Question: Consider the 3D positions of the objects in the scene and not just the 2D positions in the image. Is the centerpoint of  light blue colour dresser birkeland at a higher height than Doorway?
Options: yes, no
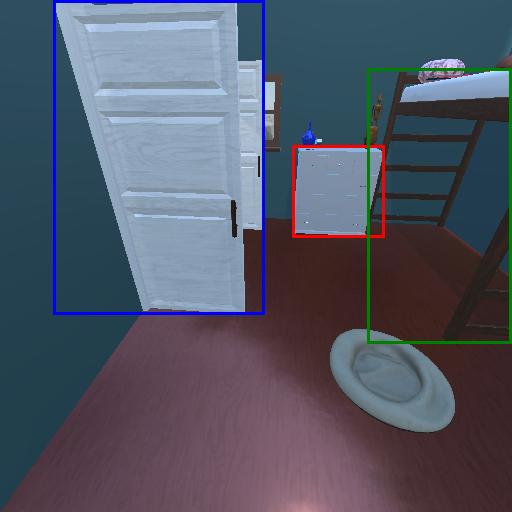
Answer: yes